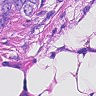
Metastatic tissue present: yes